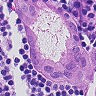
Metastatic tissue present: yes